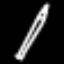
Label: pencil